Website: bh-photo
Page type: customer-info-address
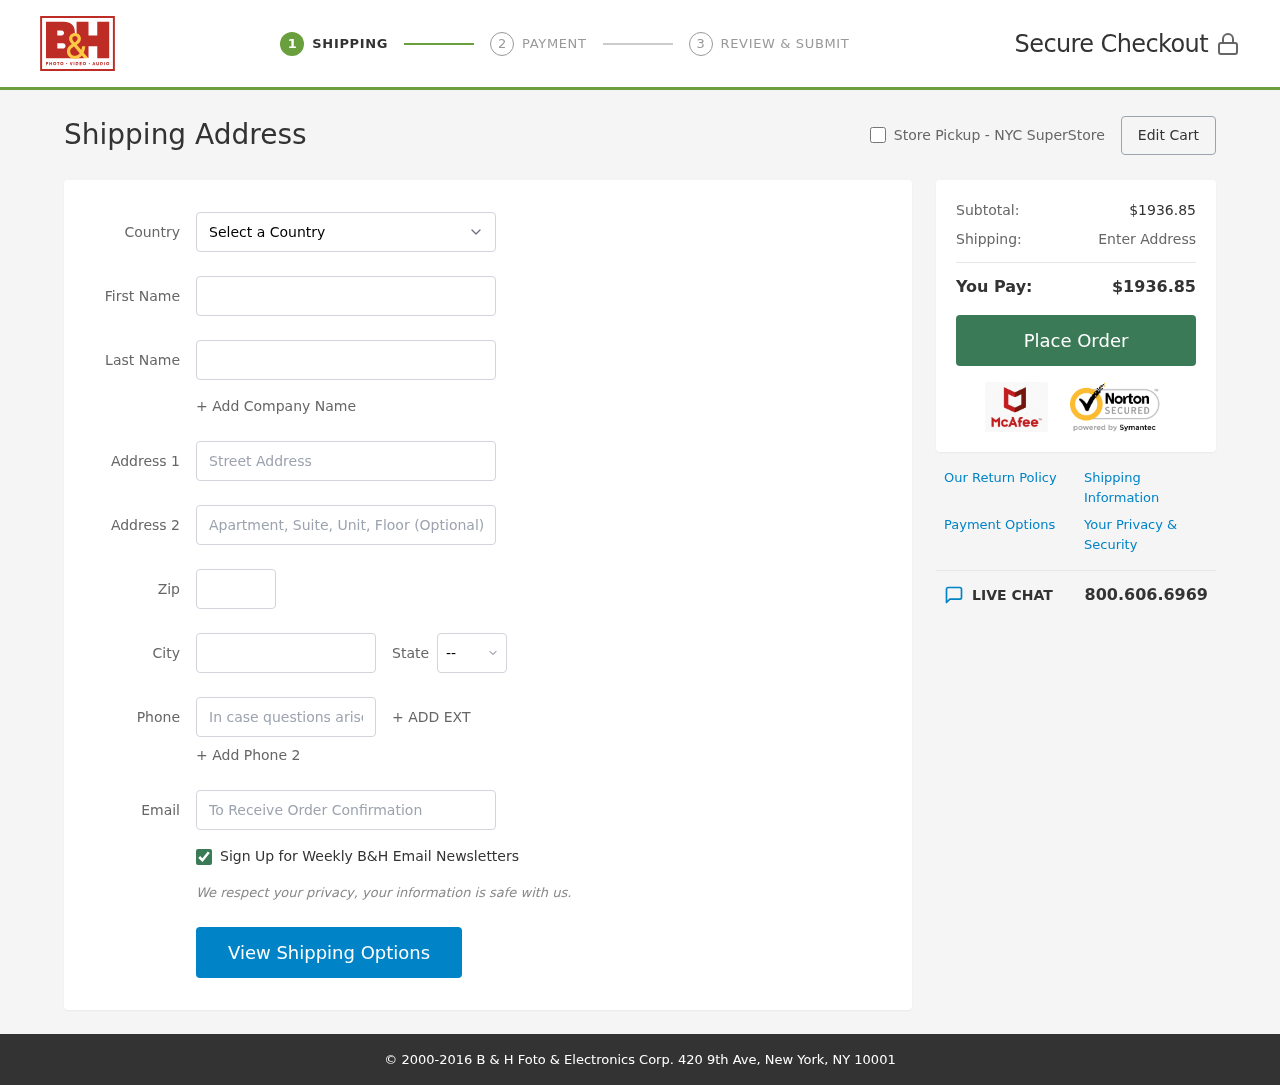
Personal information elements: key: PII_CITY
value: Collierberg
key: PII_COUNTRY
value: United States
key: PII_EMAIL
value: karen.roberts@gmail.com
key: PII_FIRSTNAME
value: Karen
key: PII_LASTNAME
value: Roberts
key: PII_PHONE
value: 9859730239
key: PII_POSTCODE
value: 92492
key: PII_STATE_ABBR
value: NV
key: PII_STREET
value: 685 Brittany Lodge Apt. 758
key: PII_STREET2
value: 34839 Jennifer Common Suite 567
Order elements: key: ORDER_SUBTOTAL
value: $1936.85
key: ORDER_TOTAL
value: $1936.85